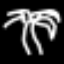
Label: palm tree